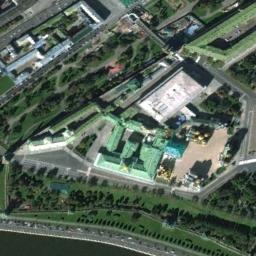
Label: palace